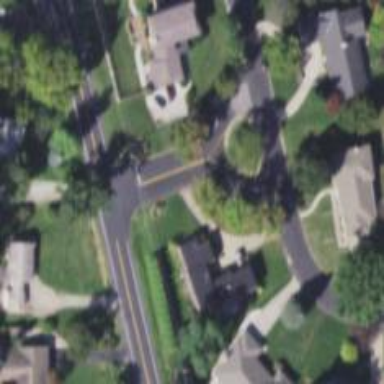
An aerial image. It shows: Residential road.